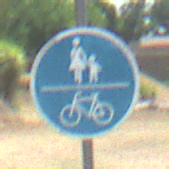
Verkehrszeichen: GemeinsamerGehUndRadweg
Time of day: Midday
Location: Outdoor (Nature)
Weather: Clear
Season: NotSpecified
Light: Natural